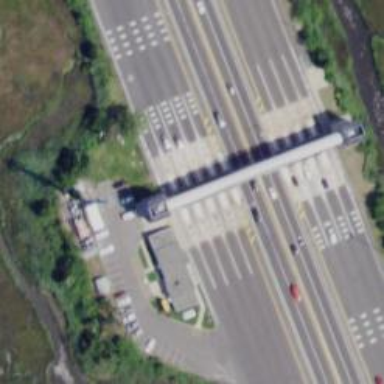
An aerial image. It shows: Toll gantry on the road.